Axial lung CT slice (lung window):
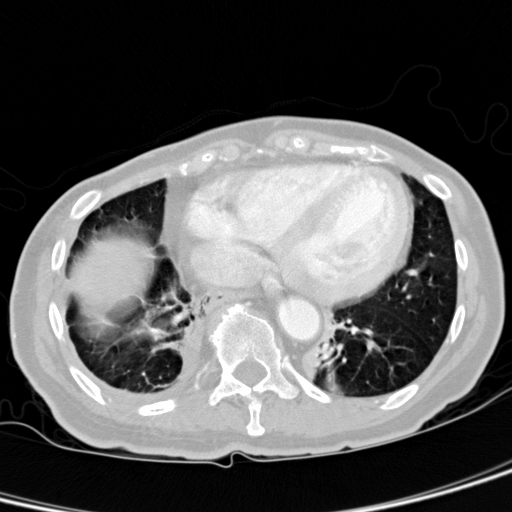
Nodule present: no